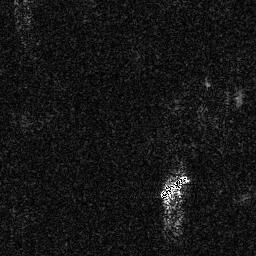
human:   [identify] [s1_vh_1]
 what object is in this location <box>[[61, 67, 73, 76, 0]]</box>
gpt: <ref>1 medium ship at the bottom</ref>